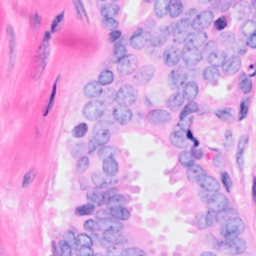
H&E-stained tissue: Breast